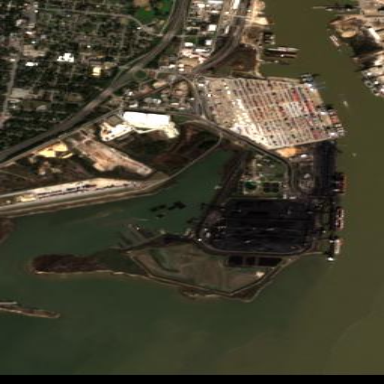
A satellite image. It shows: Industrial area designated for port activities.